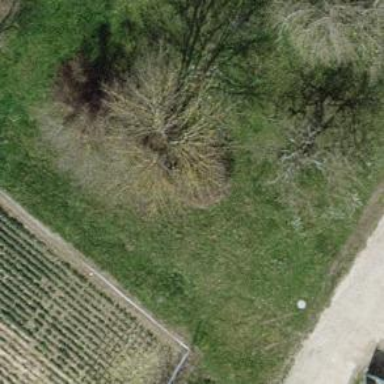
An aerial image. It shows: Deciduous broadleaved tree.